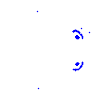
Particle: pion